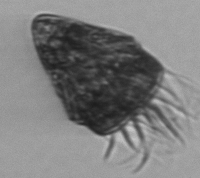
Label: Strombidium_morphotype2